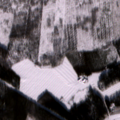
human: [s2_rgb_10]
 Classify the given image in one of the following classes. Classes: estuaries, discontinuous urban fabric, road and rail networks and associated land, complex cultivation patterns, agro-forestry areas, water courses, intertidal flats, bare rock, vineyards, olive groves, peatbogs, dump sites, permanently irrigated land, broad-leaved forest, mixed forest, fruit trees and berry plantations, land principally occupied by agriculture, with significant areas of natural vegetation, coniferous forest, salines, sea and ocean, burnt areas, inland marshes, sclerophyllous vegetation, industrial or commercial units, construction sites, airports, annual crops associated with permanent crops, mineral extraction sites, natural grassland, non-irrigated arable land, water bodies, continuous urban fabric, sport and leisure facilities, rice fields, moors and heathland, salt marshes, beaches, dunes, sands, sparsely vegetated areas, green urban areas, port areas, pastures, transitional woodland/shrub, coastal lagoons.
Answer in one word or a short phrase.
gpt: non-irrigated arable land, broad-leaved forest, coniferous forest, mixed forest